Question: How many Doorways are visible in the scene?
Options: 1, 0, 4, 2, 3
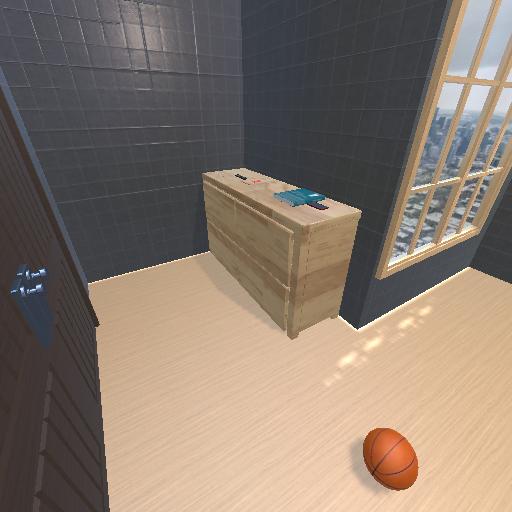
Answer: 1